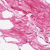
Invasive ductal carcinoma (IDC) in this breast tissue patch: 0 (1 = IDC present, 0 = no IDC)